Field crop: maize
Growth stage: 2
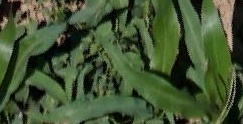
Species: maize